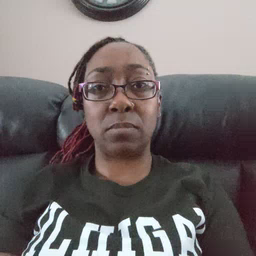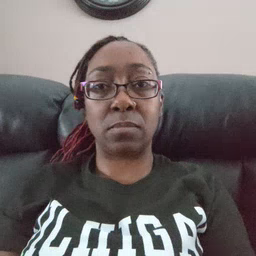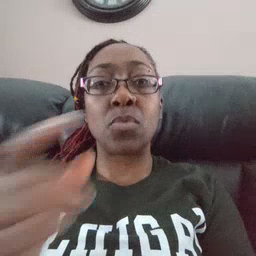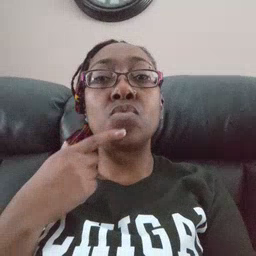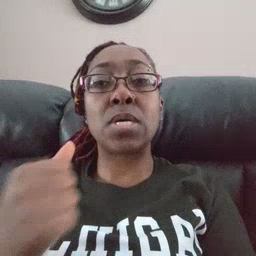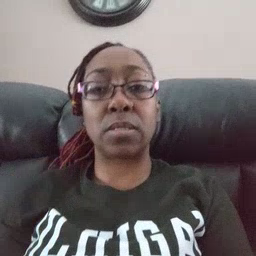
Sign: red